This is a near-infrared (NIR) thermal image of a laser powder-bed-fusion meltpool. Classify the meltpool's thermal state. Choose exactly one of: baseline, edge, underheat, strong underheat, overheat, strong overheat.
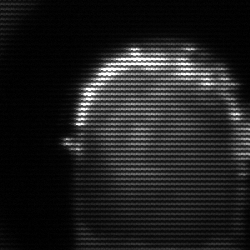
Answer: baseline